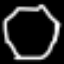
Label: octagon